Question: I'm trying to create a grid of images where all images of a row share the same height and where each row uses the same width.
How can I do this and what libraries can help me?

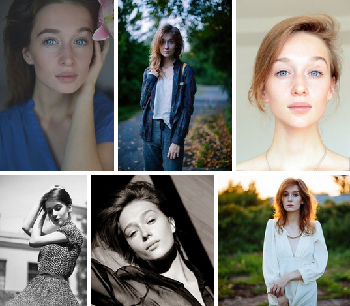
Answer: This type of grid are difficult to make by yourself so its better to not reinvent the wheel and use awesome libraries created by awesome people on the internet.
Checkout this links which are best for what you are looking for -- >
1. http://masonry.desandro.com/
2. http://css-tricks.com/seamless-responsive-photo-grid/
Also this link <URL> has a variety of those image grid view libraries which may be useful ..
---
The CSS trick link is, in fact, a easy implementation. The idea is to set images width to 100% and divide your space into columns.
Here is a snippet extracted from the previous link:
'''
function getRandomSize(min, max) {
return Math.round(Math.random() * (max - min) + min);
}
var allImages = "";
for (var i = 0; i < 25; i++) {
var width = getRandomSize(200, 400);
var height = getRandomSize(200, 400);
allImages += '<img src="https://placekitten.com/' + width + '/' + height + '" alt="pretty kitty">';
}
photos.innerHTML = allImages
'''
'''
.snippet-result-code {
height: 500px
}
#photos {
/* Prevent vertical gaps */
line-height: 0;
-webkit-column-count: 5;
-webkit-column-gap: 0px;
-moz-column-count: 5;
-moz-column-gap: 0px;
column-count: 5;
column-gap: 0px;
}
#photos img {
/* Just in case there are inline attributes */
width: 100% !important;
height: auto !important;
}
@media (max-width: 1200px) {
#photos {
-moz-column-count: 4;
-webkit-column-count: 4;
column-count: 4;
}
}
@media (max-width: 1000px) {
#photos {
-moz-column-count: 3;
-webkit-column-count: 3;
column-count: 3;
}
}
@media (max-width: 800px) {
#photos {
-moz-column-count: 2;
-webkit-column-count: 2;
column-count: 2;
}
}
@media (max-width: 400px) {
#photos {
-moz-column-count: 1;
-webkit-column-count: 1;
column-count: 1;
}
}
body {
margin: 0;
padding: 0;
}
'''
'''
<section id="photos"></section>
'''